Aerial crown-view tile of a tropical tree (Barro Colorado Island, Panama), acquired 20241014:
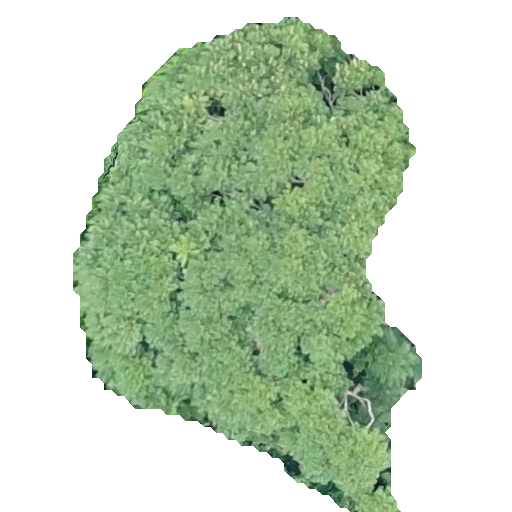
Species: Jacaranda copaia
GBIF accepted scientific name: Jacaranda copaia
Crown area: 184.362 m²